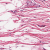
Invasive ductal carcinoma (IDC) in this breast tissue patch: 0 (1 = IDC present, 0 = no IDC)